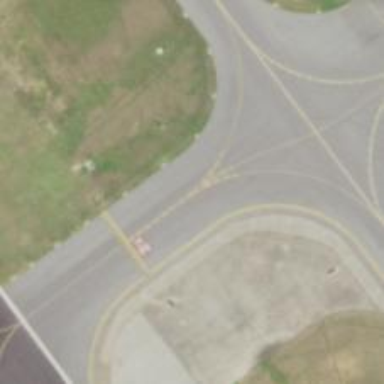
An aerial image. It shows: View of taxiway at the airport.